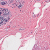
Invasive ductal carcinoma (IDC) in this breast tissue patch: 0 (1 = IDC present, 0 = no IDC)